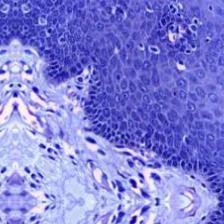
Diagnosis: Normal